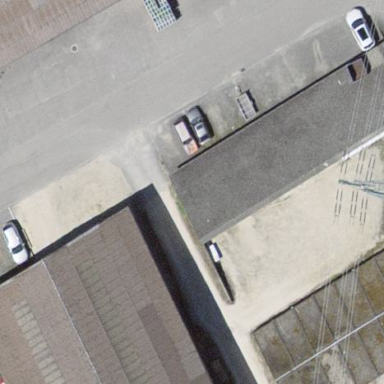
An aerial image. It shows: Garage.